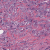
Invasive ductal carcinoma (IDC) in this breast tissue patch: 1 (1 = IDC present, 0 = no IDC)